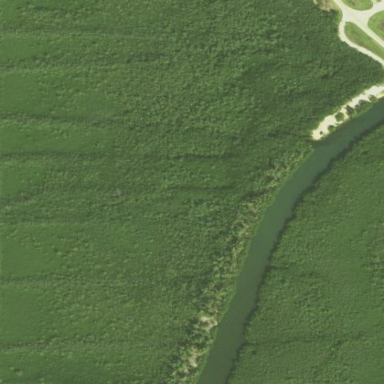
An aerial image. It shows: Wetland area dominated by mangroves.